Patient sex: F
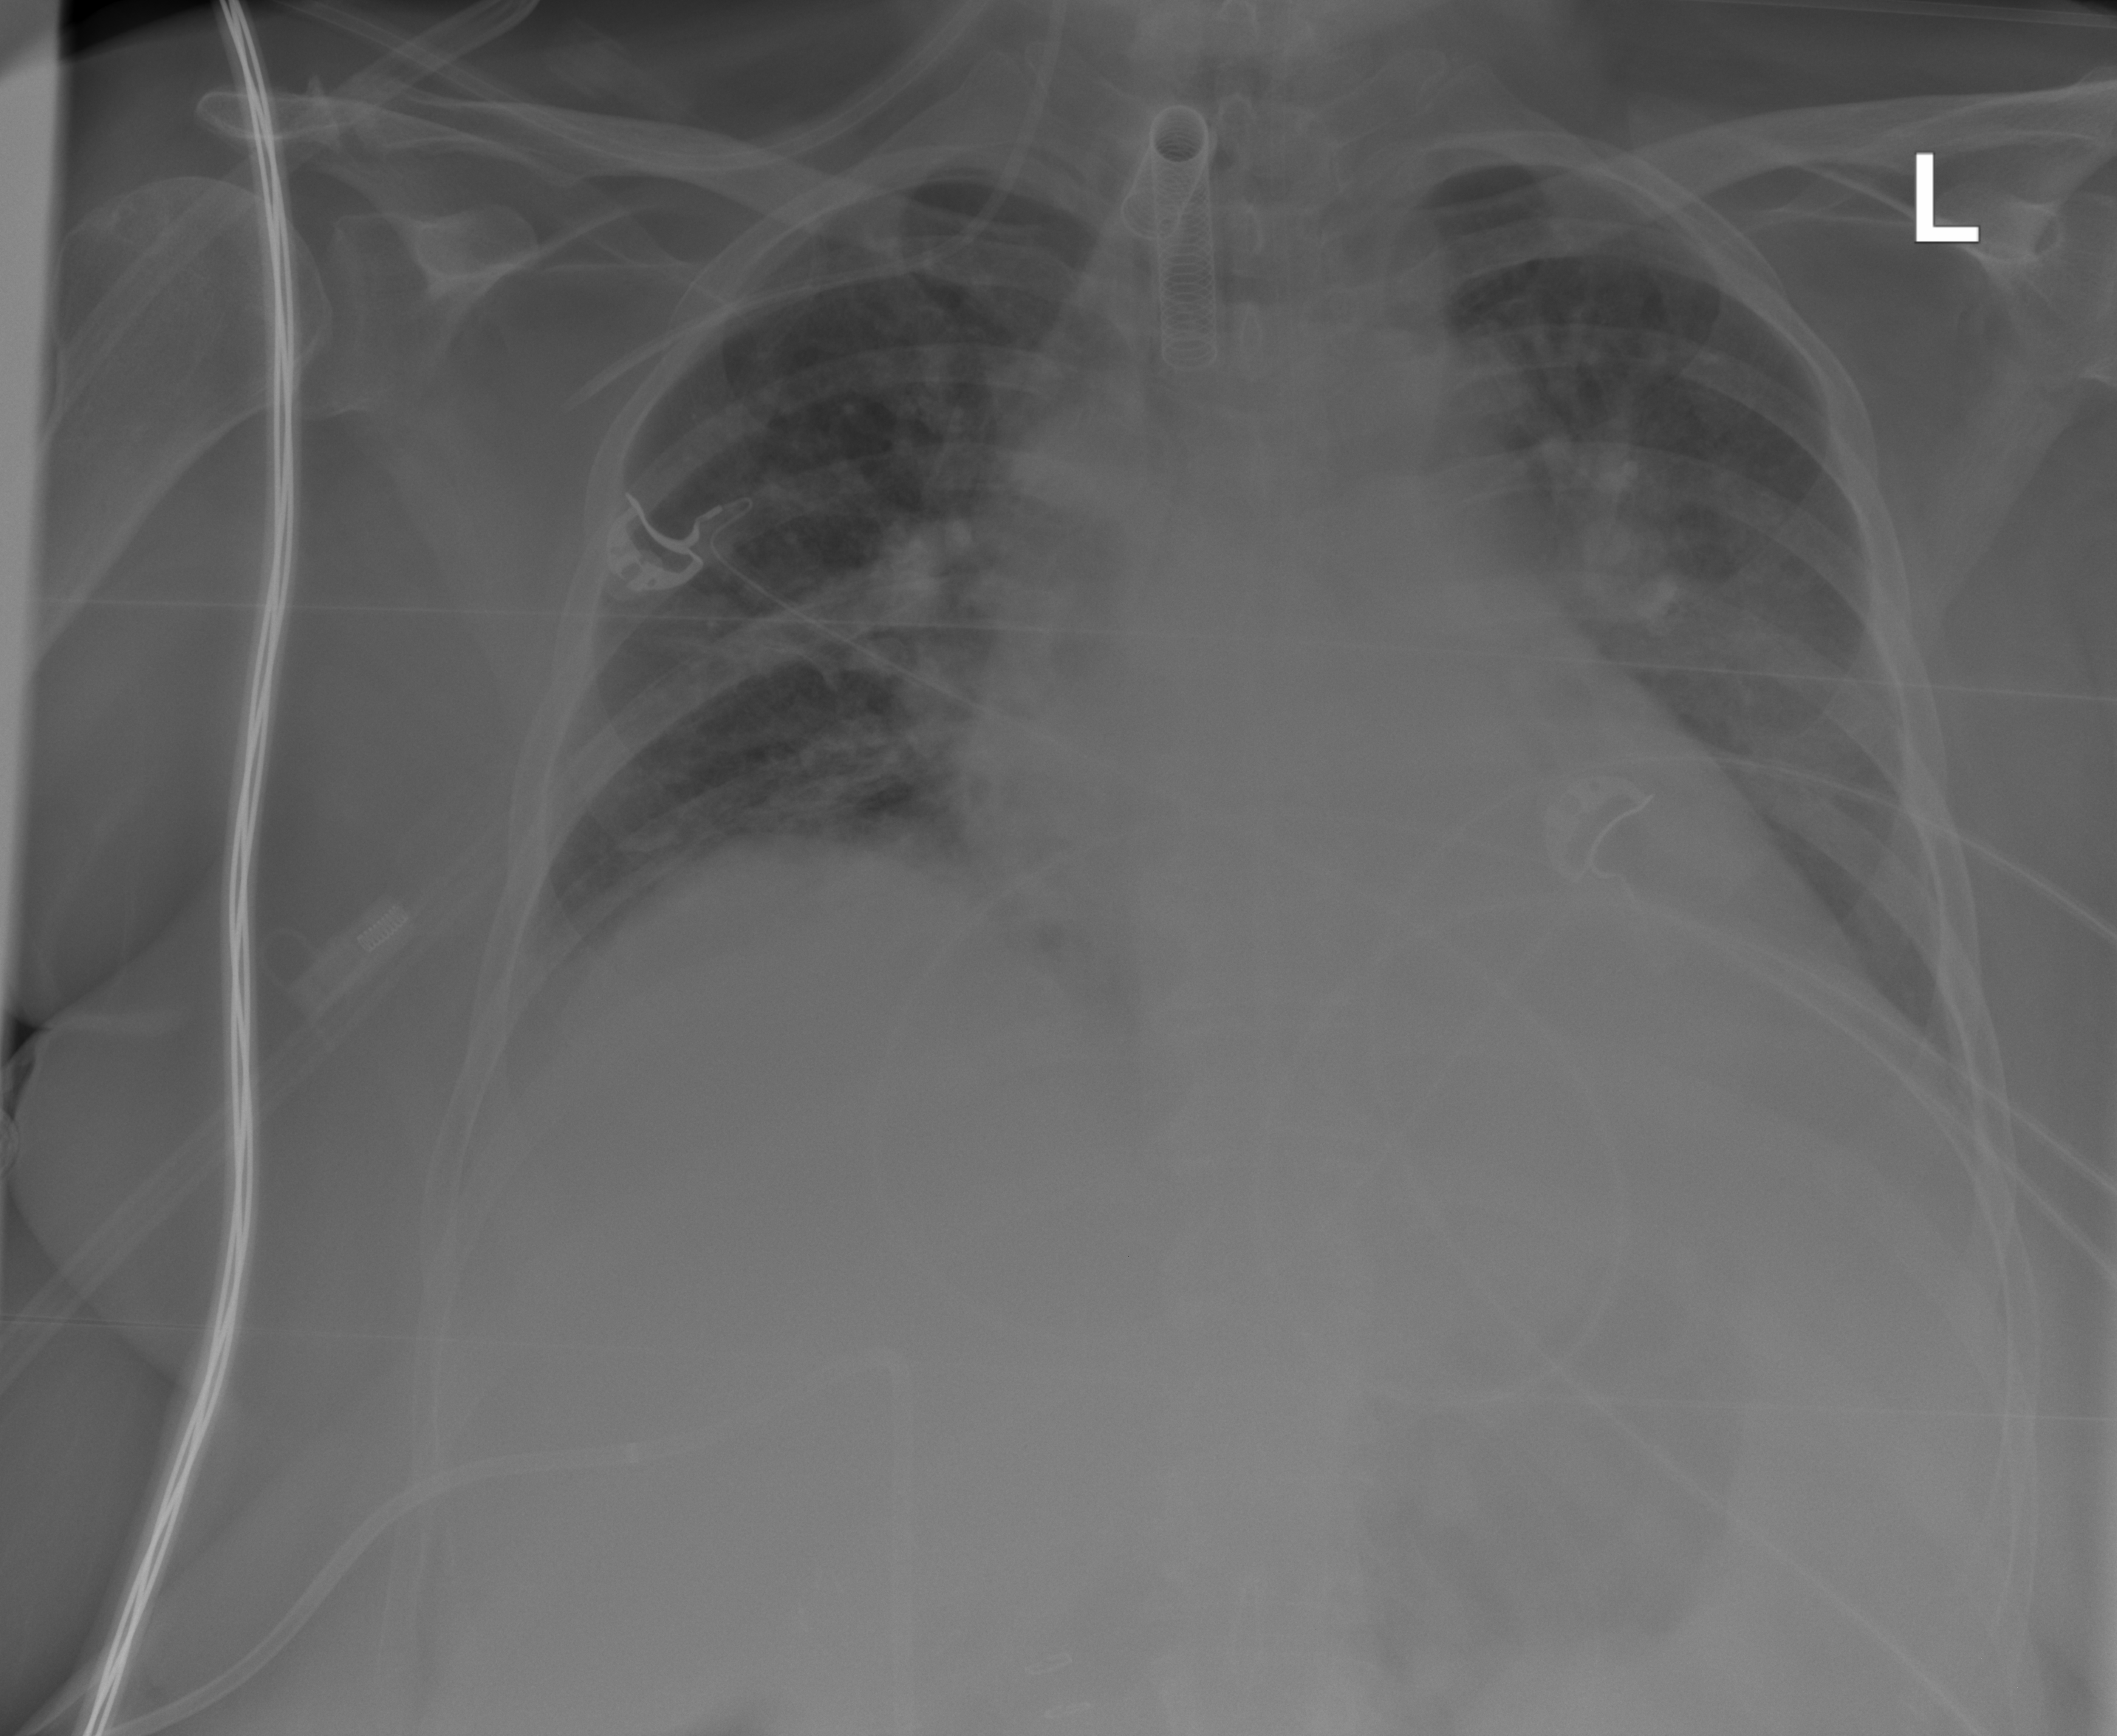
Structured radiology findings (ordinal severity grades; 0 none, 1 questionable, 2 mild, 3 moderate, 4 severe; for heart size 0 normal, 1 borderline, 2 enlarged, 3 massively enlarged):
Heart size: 2
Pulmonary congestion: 2
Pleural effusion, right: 2
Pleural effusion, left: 2
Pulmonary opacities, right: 0
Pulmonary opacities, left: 2
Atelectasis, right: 2
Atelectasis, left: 3